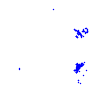
Particle: kaon